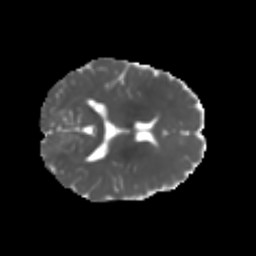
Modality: MD
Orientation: axial
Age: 6
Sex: male
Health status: healthy